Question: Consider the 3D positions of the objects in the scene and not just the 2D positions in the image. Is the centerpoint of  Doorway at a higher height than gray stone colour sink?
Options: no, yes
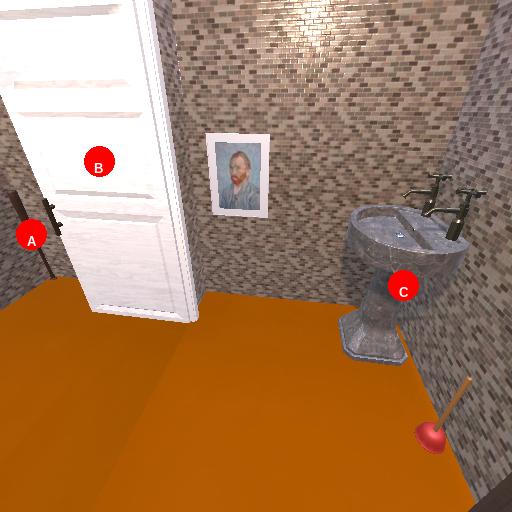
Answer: no